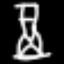
Label: hourglass